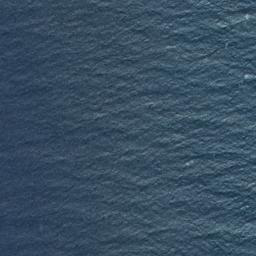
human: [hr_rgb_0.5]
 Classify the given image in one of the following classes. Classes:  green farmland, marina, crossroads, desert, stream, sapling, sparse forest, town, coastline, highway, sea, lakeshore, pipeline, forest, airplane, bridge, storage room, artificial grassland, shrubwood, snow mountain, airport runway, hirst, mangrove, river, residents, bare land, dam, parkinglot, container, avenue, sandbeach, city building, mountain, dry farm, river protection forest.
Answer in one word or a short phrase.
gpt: sea